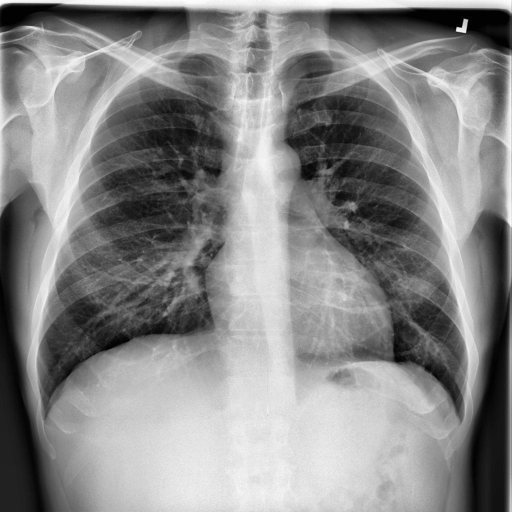
Finding: NORMAL